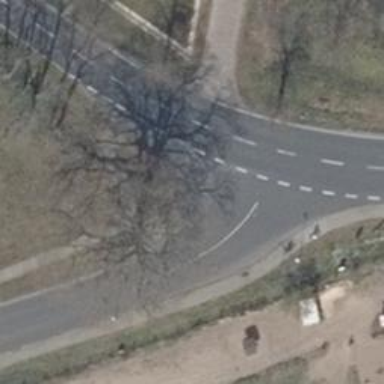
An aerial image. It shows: Secondary road with asphalt surface.